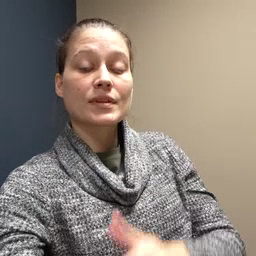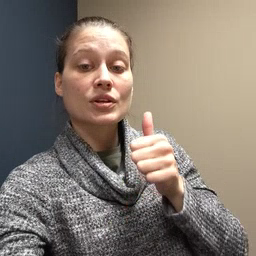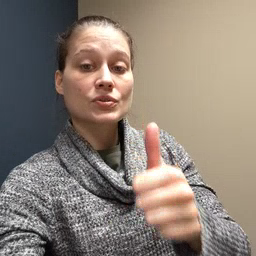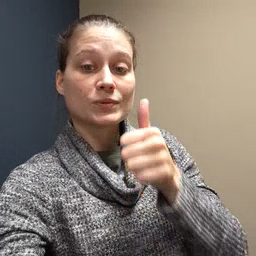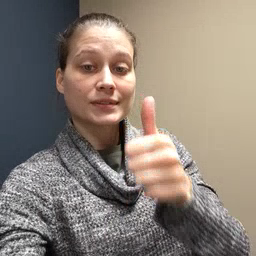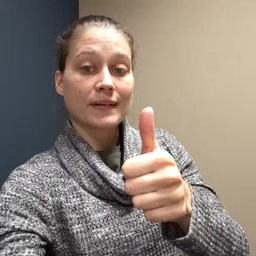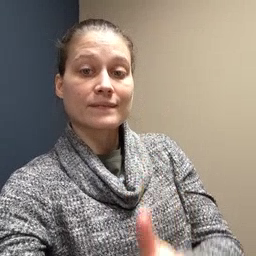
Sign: yourself